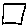
Label: square